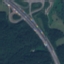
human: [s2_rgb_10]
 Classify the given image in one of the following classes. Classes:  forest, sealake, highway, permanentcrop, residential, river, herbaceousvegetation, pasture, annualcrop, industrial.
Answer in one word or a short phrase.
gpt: Highway